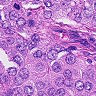
Metastatic tissue present: yes